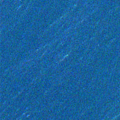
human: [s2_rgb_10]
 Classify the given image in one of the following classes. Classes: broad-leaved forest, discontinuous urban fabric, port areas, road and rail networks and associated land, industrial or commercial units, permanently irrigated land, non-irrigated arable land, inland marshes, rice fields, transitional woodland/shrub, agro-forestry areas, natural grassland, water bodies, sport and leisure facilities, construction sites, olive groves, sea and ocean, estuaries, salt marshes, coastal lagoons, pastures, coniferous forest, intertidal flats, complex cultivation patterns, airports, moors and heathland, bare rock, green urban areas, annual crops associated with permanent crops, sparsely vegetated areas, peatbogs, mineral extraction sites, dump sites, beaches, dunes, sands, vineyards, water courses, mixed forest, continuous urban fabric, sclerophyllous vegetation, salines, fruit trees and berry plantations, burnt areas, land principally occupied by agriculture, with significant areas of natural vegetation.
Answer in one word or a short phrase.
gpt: sea and ocean